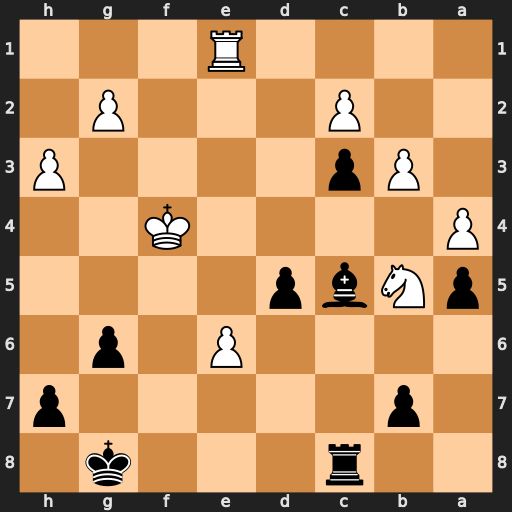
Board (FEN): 2r3k1/1p5p/4P1p1/pNbp4/P4K2/1Pp4P/2P3P1/4R3
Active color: b
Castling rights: -
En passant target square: -
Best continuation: Rf8+ Kg4 h5+